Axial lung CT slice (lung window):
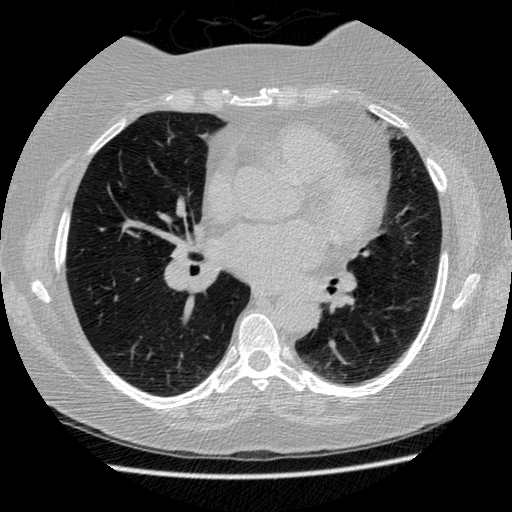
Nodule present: no